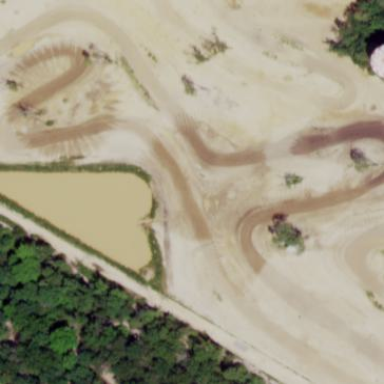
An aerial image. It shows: Sandy BMX track for leisure land sports.